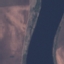
Land use / land cover: River